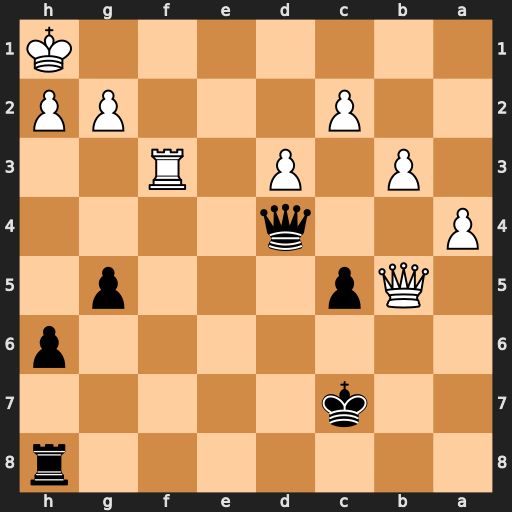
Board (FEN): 7r/2k5/7p/1Qp3p1/P2q4/1P1P1R2/2P3PP/7K
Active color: b
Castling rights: -
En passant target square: -
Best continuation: Qa1+ Rf1 Qxf1#